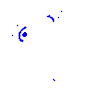
Particle: kaon